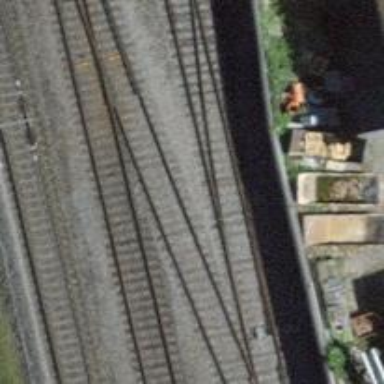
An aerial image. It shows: Railway switch with the turnout side on the right.